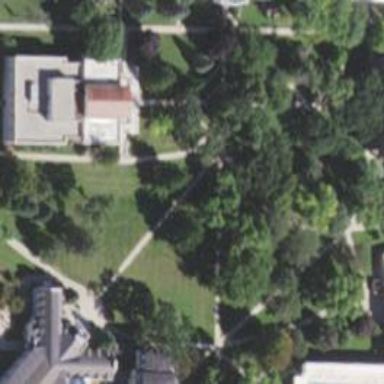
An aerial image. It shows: Park located in historic district.